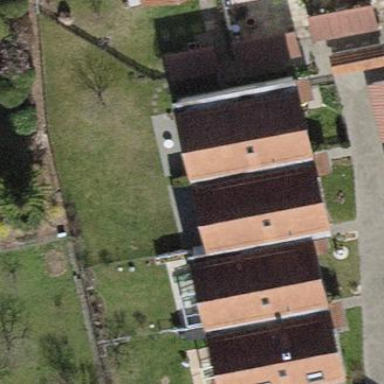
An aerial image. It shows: Terrace building.